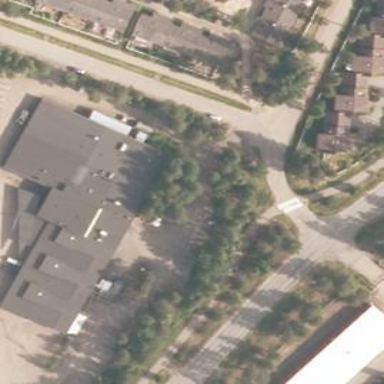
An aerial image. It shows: School building.